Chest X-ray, PA view. Patient: 65 years old, sex F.
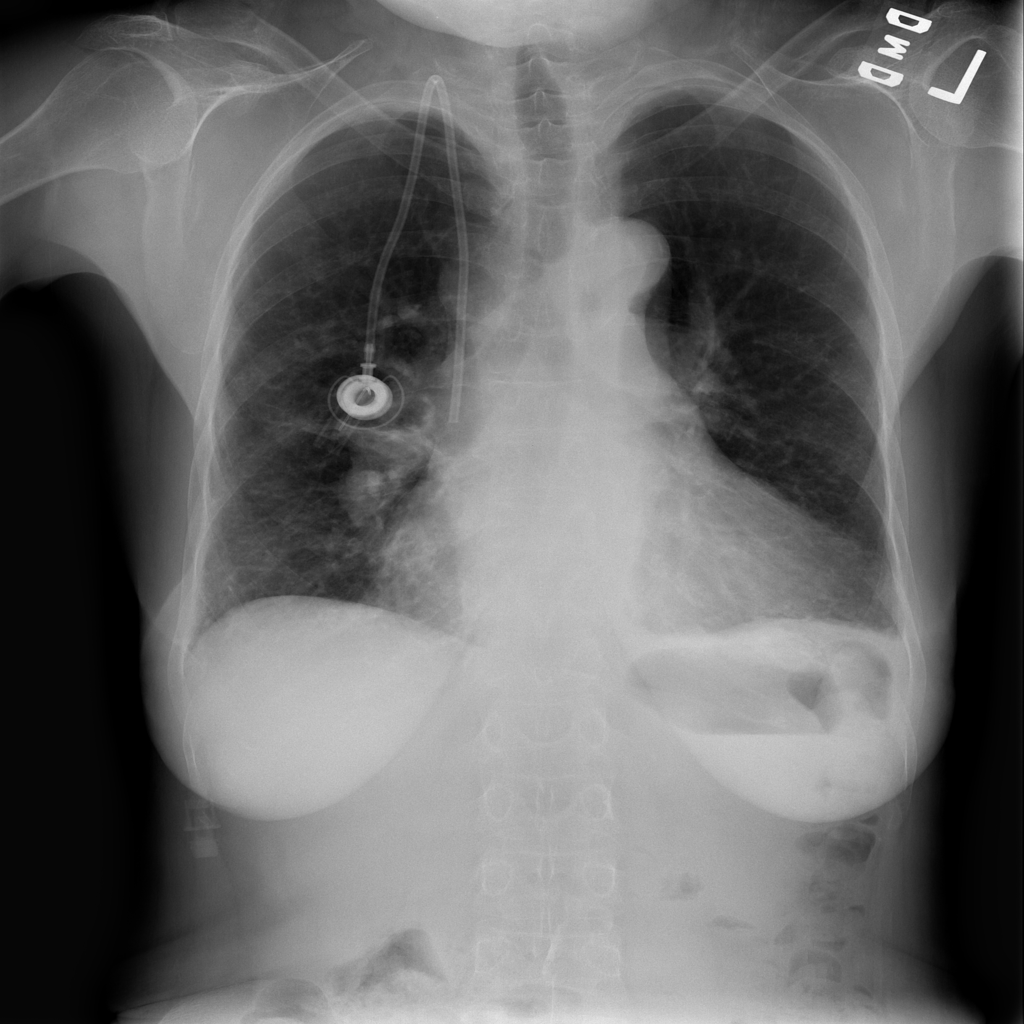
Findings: No Finding